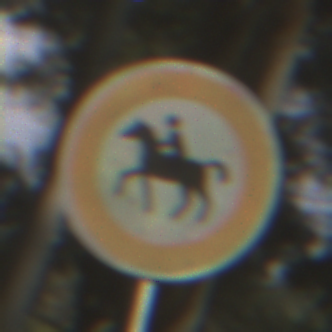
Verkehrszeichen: VerbotReiter
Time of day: MorningAfternoon
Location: Outdoor (Nature)
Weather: Clear
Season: NotSpecified
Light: Natural